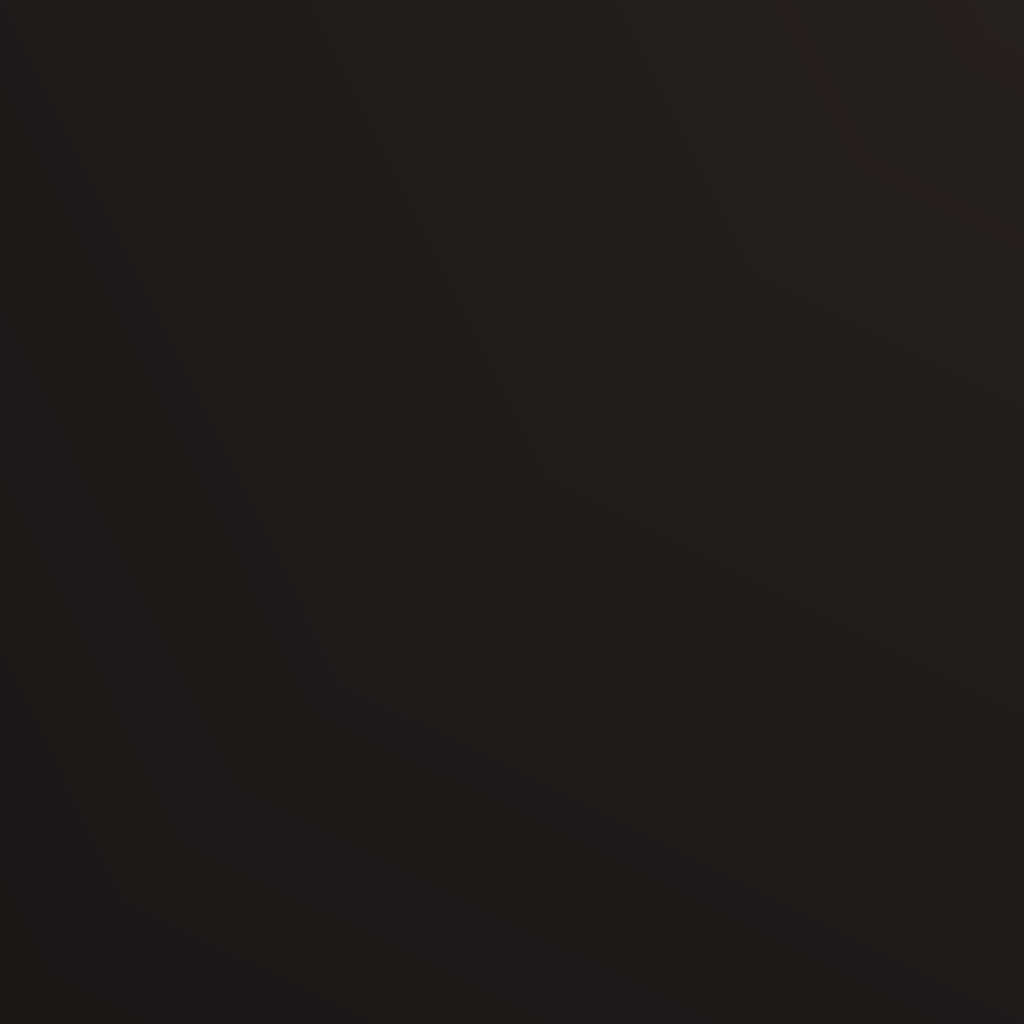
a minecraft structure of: Enchantment ID's Book (In Chest)